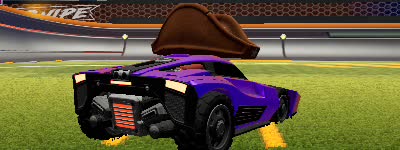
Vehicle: breakout